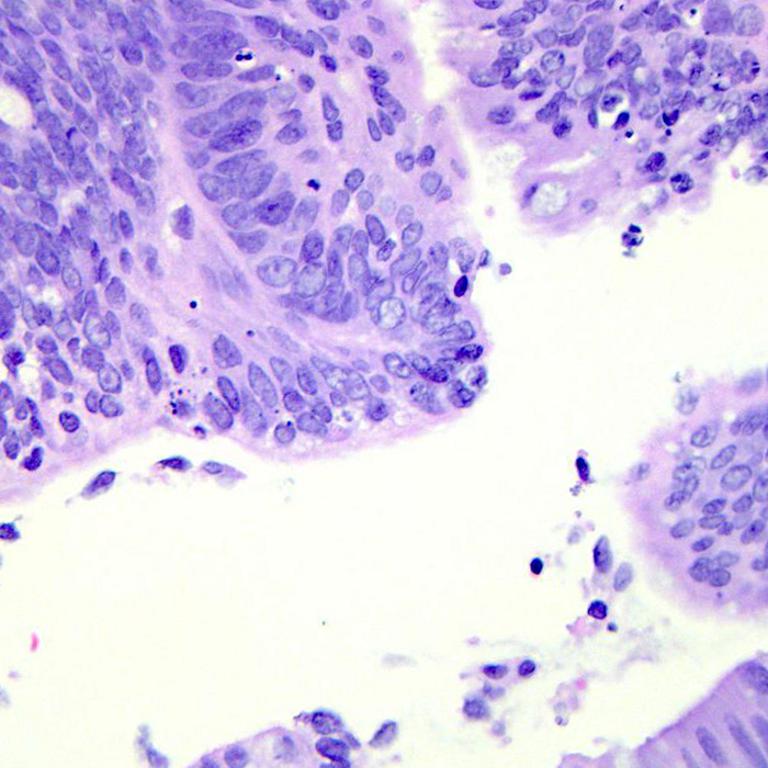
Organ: colon
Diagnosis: adenocarcinomas